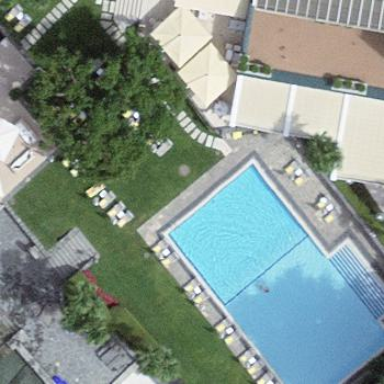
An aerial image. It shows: Swimming pool located in leisure land.